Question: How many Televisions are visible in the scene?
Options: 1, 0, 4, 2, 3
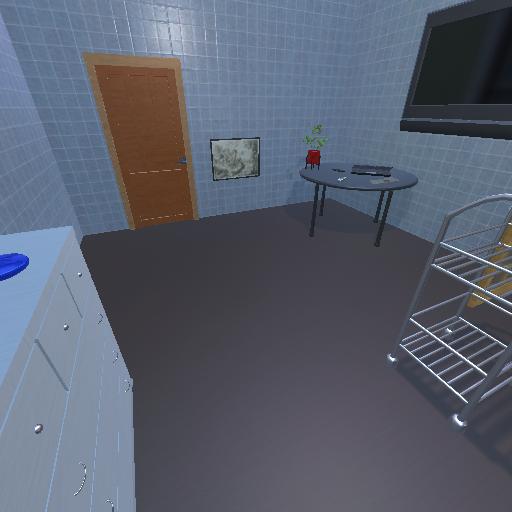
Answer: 1